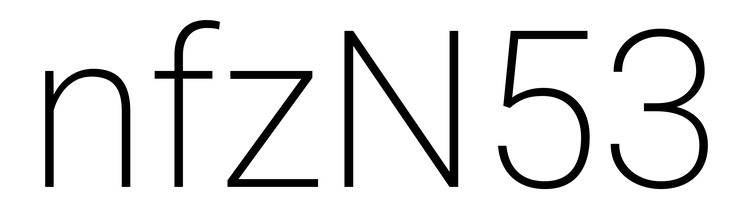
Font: Roboto_ExtraLight